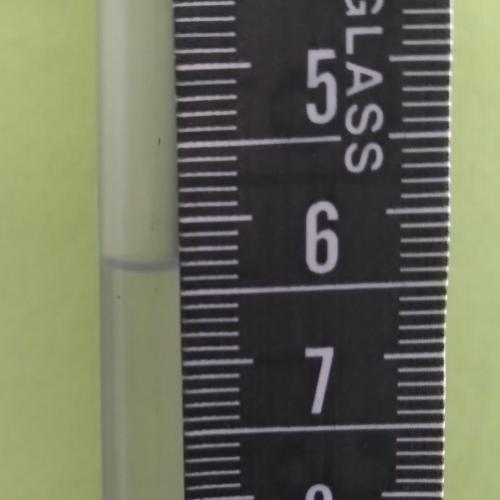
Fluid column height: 6.3 cm